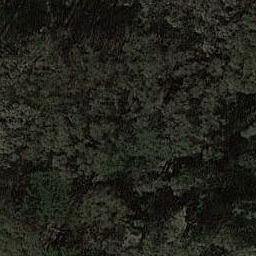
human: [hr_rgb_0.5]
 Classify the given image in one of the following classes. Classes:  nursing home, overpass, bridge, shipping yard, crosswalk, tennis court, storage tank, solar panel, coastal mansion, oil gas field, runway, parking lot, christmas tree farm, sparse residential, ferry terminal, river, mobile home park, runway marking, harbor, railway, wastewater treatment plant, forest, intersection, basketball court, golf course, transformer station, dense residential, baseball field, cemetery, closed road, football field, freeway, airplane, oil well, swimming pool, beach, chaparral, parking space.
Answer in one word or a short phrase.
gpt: forest